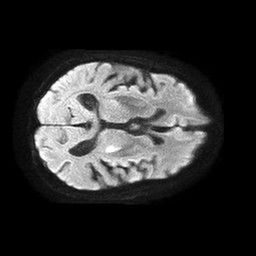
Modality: TRACE
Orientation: axial
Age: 85
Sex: female
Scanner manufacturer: philips
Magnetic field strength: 1.5 T
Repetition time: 4.6 s
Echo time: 0.08631 s